Question:
this image show the default implementation of check box in android.
In this image check box is centre to the text. I want it to the top. what should i do?
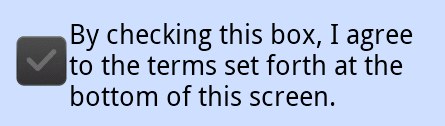
Answer: I used Relative layout. In '<TextView>' i used the following code for top padding and my problem gets solved. :)
'''
android:layout_marginTop="6dip"
'''